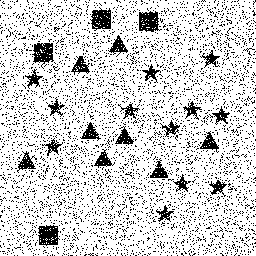
Squares: 4
Triangles: 8
Stars: 12
Total shapes: 24